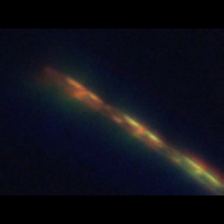
Taxon: Psuedo-nitzschia
Group: Diatoms